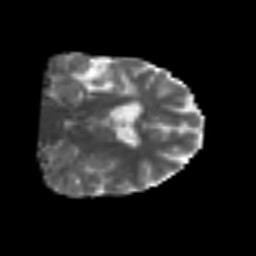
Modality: MD
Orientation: coronal
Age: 56
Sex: male
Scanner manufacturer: siemens
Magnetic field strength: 3 T
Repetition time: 6.1 s
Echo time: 0.101 s